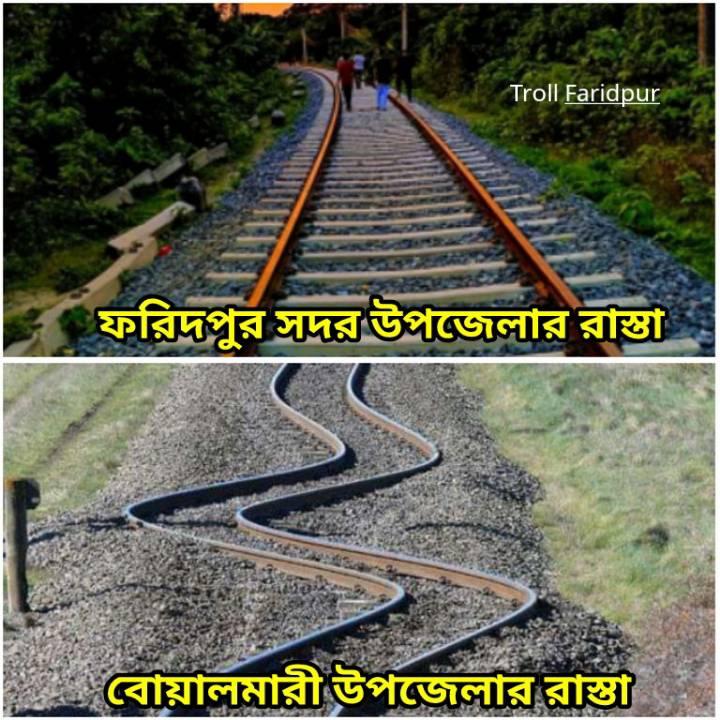
Caption: ফরিদপুর সদর উপজেলার রাস্তা     বোয়ালমারী উপজেলার রাস্তা
Label: non-hate